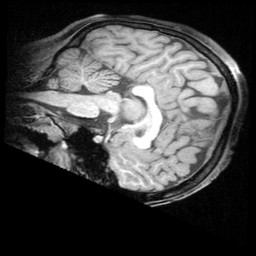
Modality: T1w
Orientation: sagittal
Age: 21
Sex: female
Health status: healthy